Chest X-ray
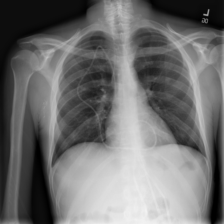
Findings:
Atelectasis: negative
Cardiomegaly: negative
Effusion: negative
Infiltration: negative
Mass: negative
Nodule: negative
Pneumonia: negative
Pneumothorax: negative
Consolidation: negative
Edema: negative
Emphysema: negative
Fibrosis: negative
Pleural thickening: negative
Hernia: negative